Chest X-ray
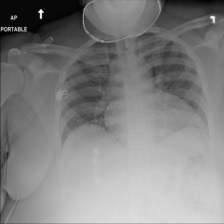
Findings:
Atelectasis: negative
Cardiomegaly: negative
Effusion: negative
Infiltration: positive
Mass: negative
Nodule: negative
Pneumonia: negative
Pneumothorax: negative
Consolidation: negative
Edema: negative
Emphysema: negative
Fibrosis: negative
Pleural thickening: negative
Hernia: negative